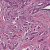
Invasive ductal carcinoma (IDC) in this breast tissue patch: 1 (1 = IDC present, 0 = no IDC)